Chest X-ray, PA view. Patient: 42 years old, sex F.
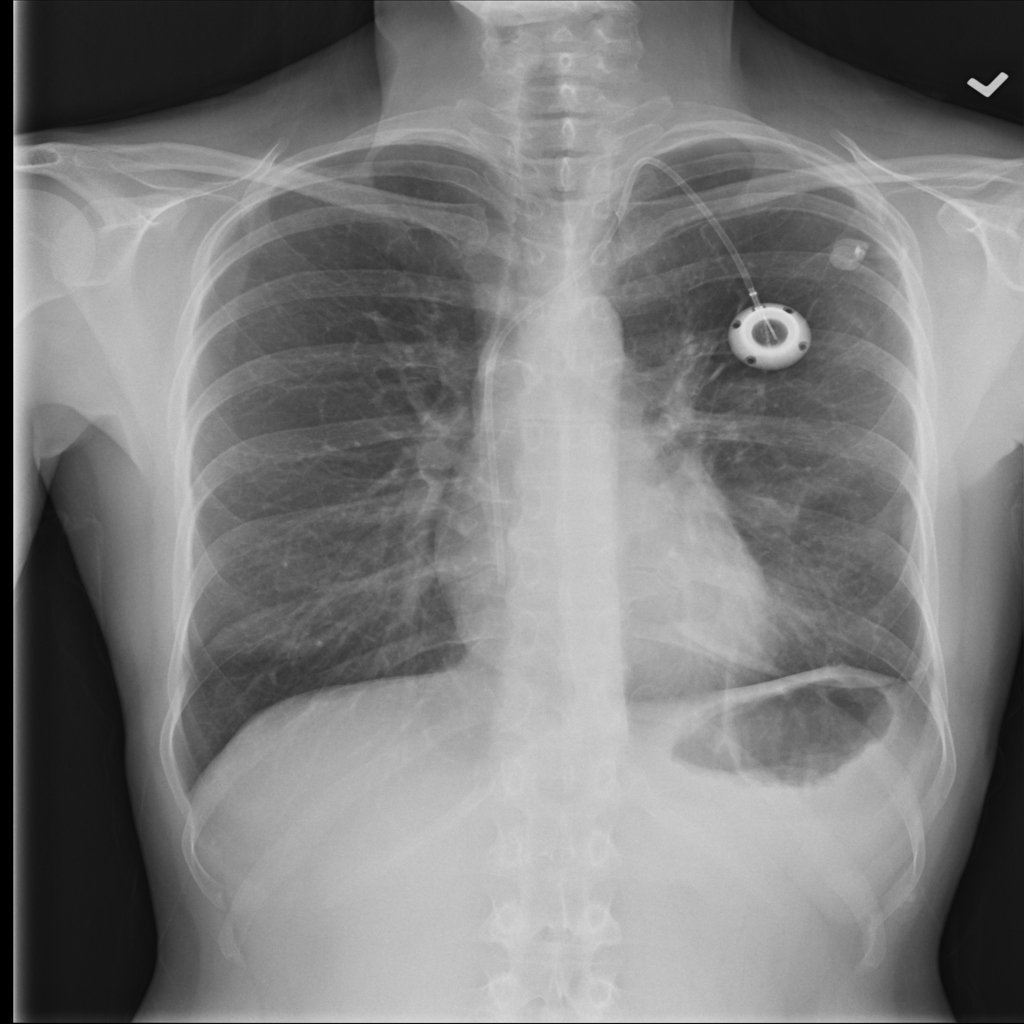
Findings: No Finding